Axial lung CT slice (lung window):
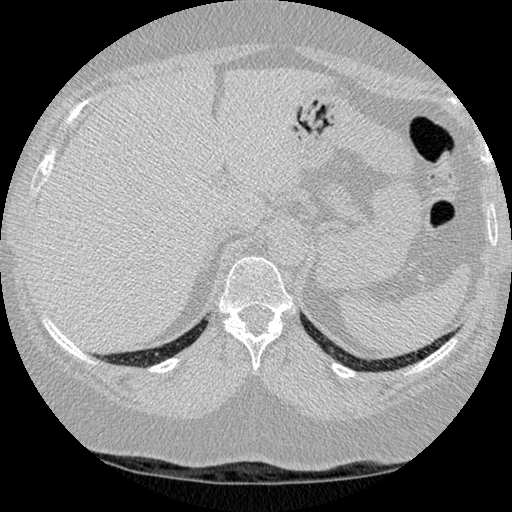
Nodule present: no